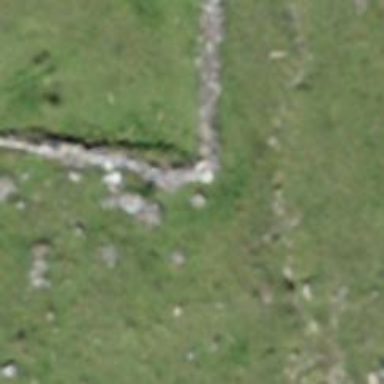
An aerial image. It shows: Dry stone wall barrier.